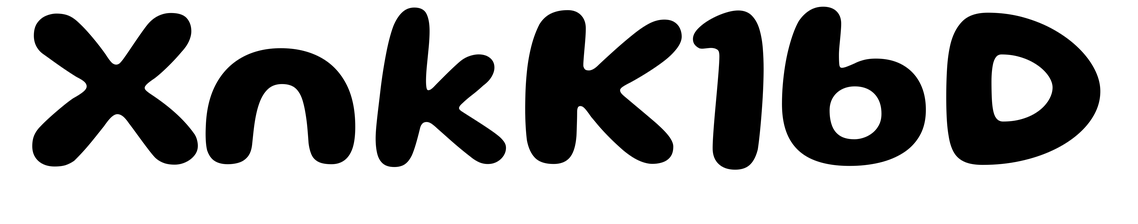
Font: Gluten_SemiBold